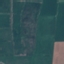
Land use / land cover: Pasture